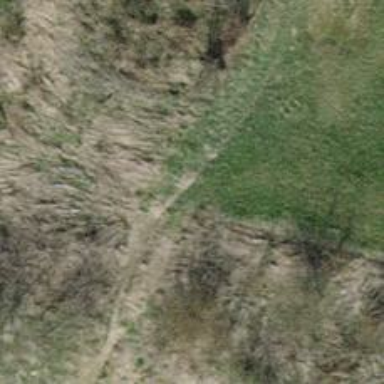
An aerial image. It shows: Grass track with grade 5 tracktype.